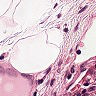
Metastatic tissue present: no